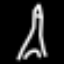
Label: The Eiffel Tower